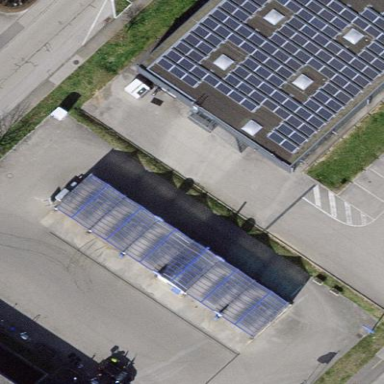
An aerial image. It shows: Building housing car wash facility.